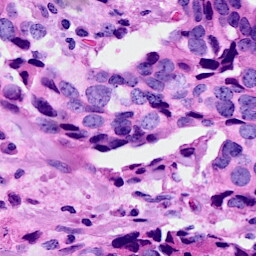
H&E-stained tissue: Breast